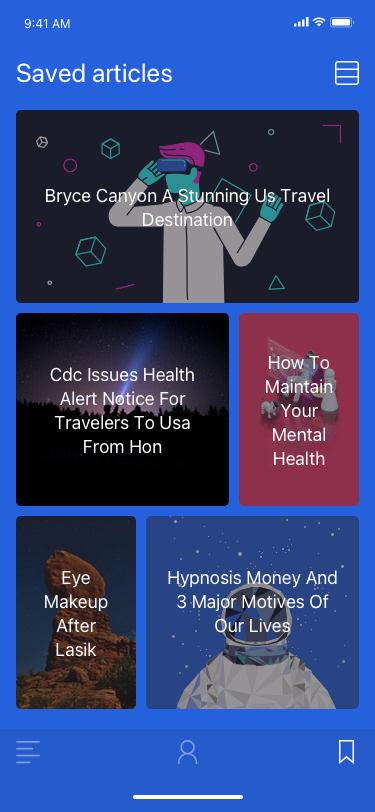
Text in this UI design:
Saved articles
Bryce Canyon A Stunning Us Travel Destination
Cdc Issues Health Alert Notice For Travelers To Usa From Hon
How To Maintain Your Mental Health
Eye Makeup After Lasik
Hypnosis Money And 3 Major Motives Of Our Lives